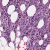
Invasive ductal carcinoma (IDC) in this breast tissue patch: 1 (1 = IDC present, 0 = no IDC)